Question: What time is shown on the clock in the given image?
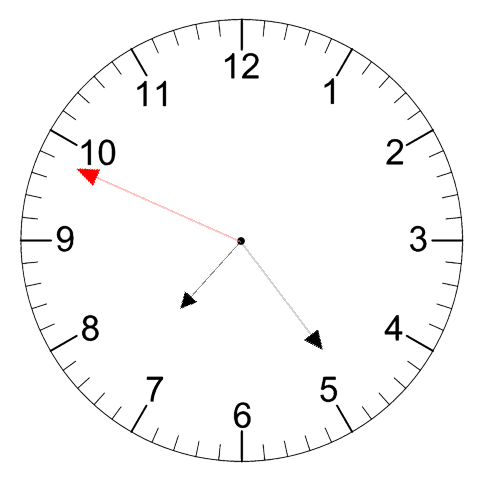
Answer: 07:23:49